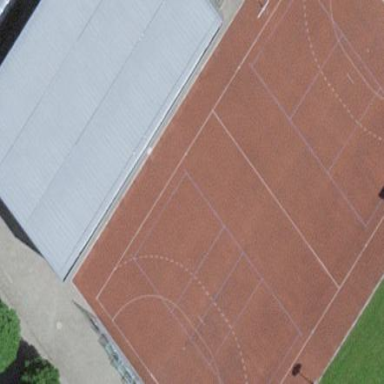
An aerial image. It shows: Clay basketball court in leisure land pitch.